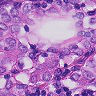
Metastatic tissue present: yes